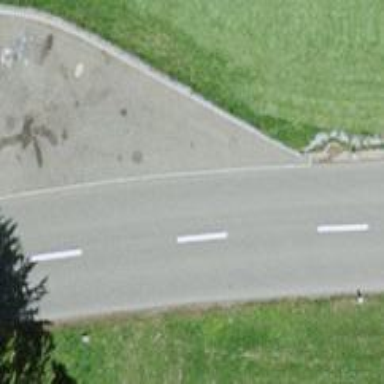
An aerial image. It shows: Tertiary road with asphalt surface and lane markings present.